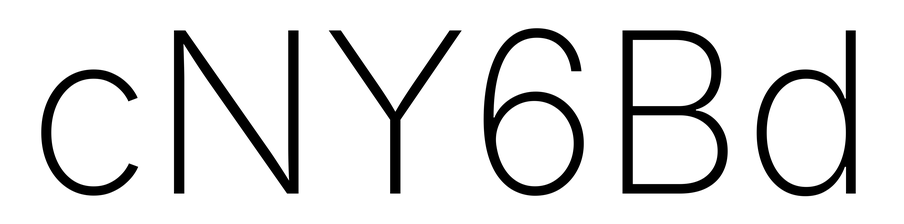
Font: Inter_ExtraLight